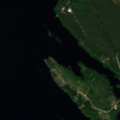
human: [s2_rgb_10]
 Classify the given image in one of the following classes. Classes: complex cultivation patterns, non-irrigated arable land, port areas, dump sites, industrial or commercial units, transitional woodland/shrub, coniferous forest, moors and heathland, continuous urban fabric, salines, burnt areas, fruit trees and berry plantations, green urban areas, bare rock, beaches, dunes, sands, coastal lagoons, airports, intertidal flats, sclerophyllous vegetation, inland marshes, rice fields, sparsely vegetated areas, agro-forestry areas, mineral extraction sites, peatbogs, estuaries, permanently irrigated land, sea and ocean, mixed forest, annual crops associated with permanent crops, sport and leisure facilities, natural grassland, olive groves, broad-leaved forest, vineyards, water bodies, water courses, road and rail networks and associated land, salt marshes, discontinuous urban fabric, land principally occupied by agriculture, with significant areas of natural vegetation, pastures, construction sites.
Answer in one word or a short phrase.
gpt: coniferous forest, mixed forest, water bodies